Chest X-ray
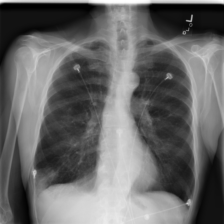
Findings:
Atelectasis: negative
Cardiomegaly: negative
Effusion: negative
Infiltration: positive
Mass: negative
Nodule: negative
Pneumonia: negative
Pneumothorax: negative
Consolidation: negative
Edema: negative
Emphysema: negative
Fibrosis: positive
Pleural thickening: negative
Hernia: negative